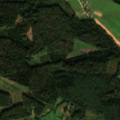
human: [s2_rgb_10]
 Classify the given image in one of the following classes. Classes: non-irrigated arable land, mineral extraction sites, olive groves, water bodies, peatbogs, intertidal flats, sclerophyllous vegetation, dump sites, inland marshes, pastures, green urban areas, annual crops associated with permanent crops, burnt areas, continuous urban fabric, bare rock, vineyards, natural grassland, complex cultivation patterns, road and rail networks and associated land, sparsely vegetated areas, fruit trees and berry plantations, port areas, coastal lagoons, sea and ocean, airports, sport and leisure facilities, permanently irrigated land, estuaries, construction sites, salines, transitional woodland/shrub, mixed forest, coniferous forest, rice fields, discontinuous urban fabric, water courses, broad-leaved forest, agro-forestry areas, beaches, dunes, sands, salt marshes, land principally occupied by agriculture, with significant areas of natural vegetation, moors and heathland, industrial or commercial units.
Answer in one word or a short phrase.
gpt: non-irrigated arable land, complex cultivation patterns, land principally occupied by agriculture, with significant areas of natural vegetation, coniferous forest, mixed forest, transitional woodland/shrub